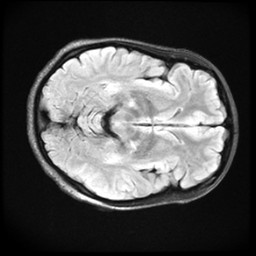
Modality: FLAIR
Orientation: axial
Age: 23
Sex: female
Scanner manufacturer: ge
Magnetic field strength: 3 T
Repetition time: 11 s
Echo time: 0.1497 s